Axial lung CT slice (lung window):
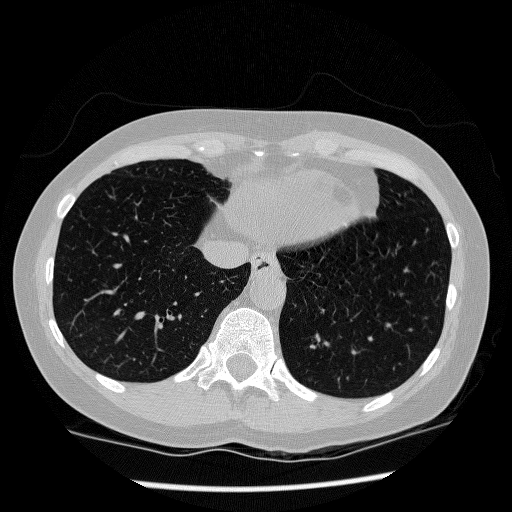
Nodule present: no